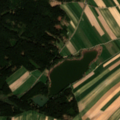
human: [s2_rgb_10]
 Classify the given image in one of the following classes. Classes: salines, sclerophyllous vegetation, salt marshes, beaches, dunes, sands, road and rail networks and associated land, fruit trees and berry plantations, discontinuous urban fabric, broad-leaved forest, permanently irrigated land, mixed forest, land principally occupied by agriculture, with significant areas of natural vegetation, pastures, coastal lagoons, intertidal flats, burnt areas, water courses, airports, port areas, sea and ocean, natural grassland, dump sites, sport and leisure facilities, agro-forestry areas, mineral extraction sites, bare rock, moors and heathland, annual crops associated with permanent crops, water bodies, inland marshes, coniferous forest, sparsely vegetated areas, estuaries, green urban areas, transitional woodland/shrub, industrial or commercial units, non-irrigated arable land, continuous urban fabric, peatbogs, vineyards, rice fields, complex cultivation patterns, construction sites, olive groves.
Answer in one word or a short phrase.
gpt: non-irrigated arable land, coniferous forest